Question: I'm new to and learning both Javascript and Google Script, and I'm trying to write a script that checks if a calendar is busy at a certain time. According to <URL>, this should be returned in the format:
'''
{
"kind": "calendar#freeBusy",
"timeMin": datetime,
"timeMax": datetime,
"calendars": {
"busy": [{"start": datetime,"end": datetime}]
}
}
'''
However, I'm using the following code (Simplified to reproduce the issue):
'''
function checkResource() {
var calendarId = [The Calendars ID removed for privacy];
var check = {
items: [{id: calendarId, busy: 'Active'}],
timeMax: "2014-09-09T21:00:31-00:00",
timeMin: "2014-09-09T17:00:31-00:00"
};
var response = Calendar.Freebusy.query(check);
Logger.log('Response: '+ response);
Logger.log('Response Calendars: '+ response.calendars.calendarId);
for (var property in response){
Logger.log('Property: '+ property);
Logger.log('Property Value: '+ response[property]);
}
for (var calendarValue in response){
Logger.log('Calendar Value: '+ response.calendars.calendarValue);
};
}
'''
Which logs for me all of the calendar properties, but for some reason won't return anything apart from '[object Object]' or 'undefined' when I try to get into the nested 'busy' object.
The calendar is intentionally busy during this time (there's an event on at 2014-09-09T18:00:00Z which lasts for an hour), and you can see this when I log the entire function (Logger.log('Response: '+ response); shows the calendar ID, 'busy' and the start and end time), so I've clearly gone wrong with my code.
Any assistance would be great.
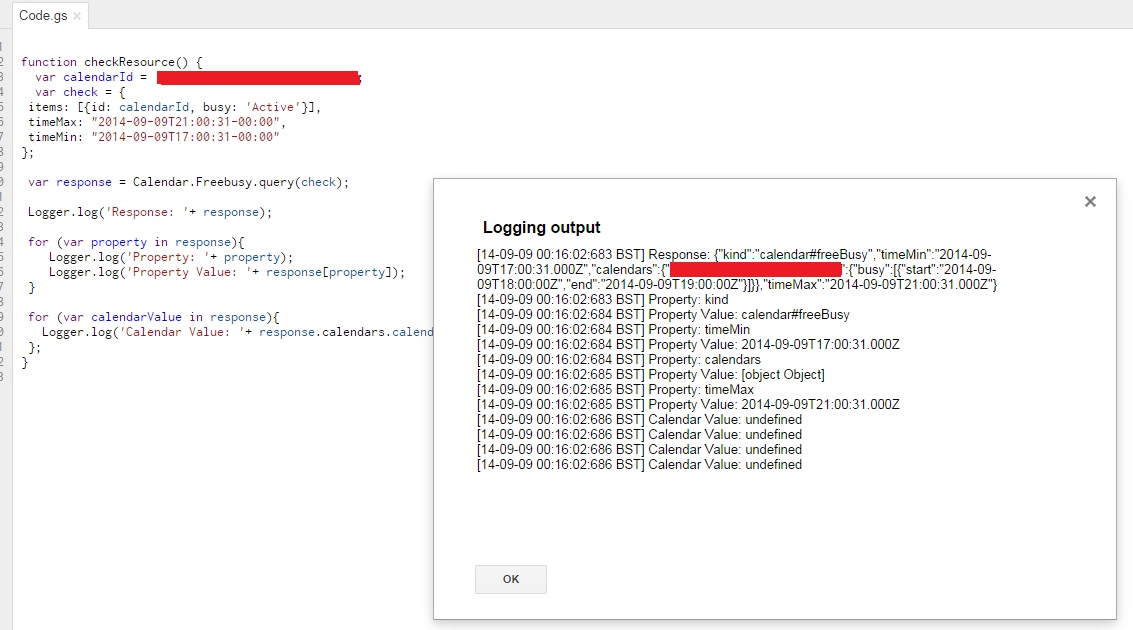
Answer: Taking a "deep" look in the logger I came up to this code that seems to return what you wanted :
'''
function checkResource() {
var calendarId = ["_________________o9mvpo5r5cvb5nb4cg@group.calendar.google.com"];
var check = {
items: [{id: calendarId, busy: 'Active'}],
timeMax: "2014-09-09T21:00:31-00:00",
timeMin: "2014-09-09T17:00:31-00:00"
};
var response = Calendar.Freebusy.query(check);
Logger.log(response.kind)
Logger.log('Time MIN = '+response.timeMin)
Logger.log('Time MAX = '+response.timeMax)
Logger.log('busy start = '+response.calendars[calendarId].busy[0].start)
Logger.log('busy end = '+response.calendars[calendarId].busy[0].end)
}
'''
Result log :
'''
[14-09-10 15:50:51:724 CEST] calendar#freeBusy
[14-09-10 15:50:51:724 CEST] Time MIN = 2014-09-09T17:00:31.000Z
[14-09-10 15:50:51:724 CEST] Time MAX = 2014-09-09T21:00:31.000Z
[14-09-10 15:50:51:725 CEST] busy start = 2014-09-09T17:00:31Z
[14-09-10 15:50:51:725 CEST] busy end = 2014-09-09T18:00:00Z
'''
Log from the basic values :
'''
[14-09-10 15:47:37:676 CEST] Response: {"kind":"calendar#freeBusy","timeMin":"2014-09-09T17:00:31.000Z","calendars":{"_____________9mvpo5r5cvb5nb4cg@group.calendar.google.com":{"busy":[{"start":"2014-09-09T17:00:31Z","end":"2014-09-09T18:00:00Z"}]}},"timeMax":"2014-09-09T21:00:31.000Z"}
'''
Full script derived from yours :
'''
function checkResource() {
var calendarId = ["________________vb5nb4cg@group.calendar.google.com"];
var check = {
items: [{id: calendarId, busy: 'Active'}],
timeMax: "2014-09-09T21:00:31-00:00",
timeMin: "2014-09-09T17:00:31-00:00"
};
var response = Calendar.Freebusy.query(check);
Logger.log(response.kind)
Logger.log('Time MIN = '+response.timeMin)
Logger.log('Time MAX = '+response.timeMax)
Logger.log('busy start = '+response.calendars[calendarId].busy[0].start)
Logger.log('busy end = '+response.calendars[calendarId].busy[0].end)
Logger.log('Response: '+ response);
}
'''